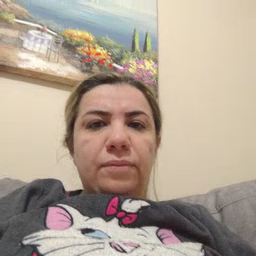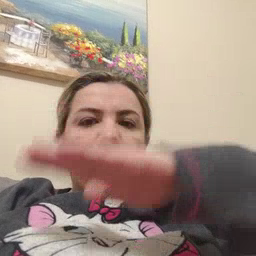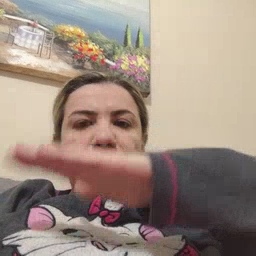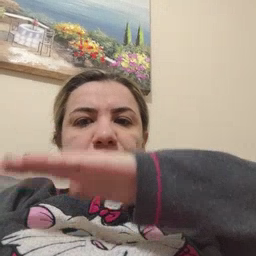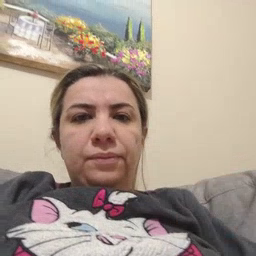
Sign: table